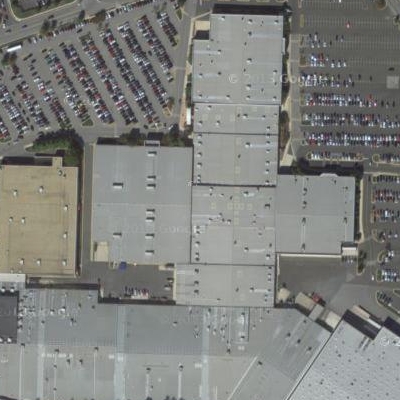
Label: cIndustry